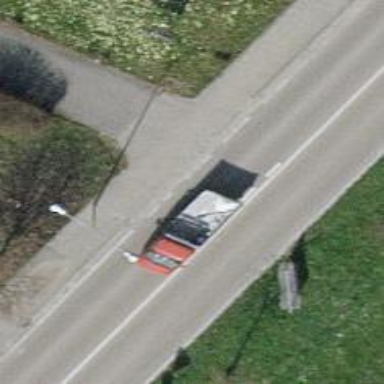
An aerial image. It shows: Service road with sidewalk alongside.